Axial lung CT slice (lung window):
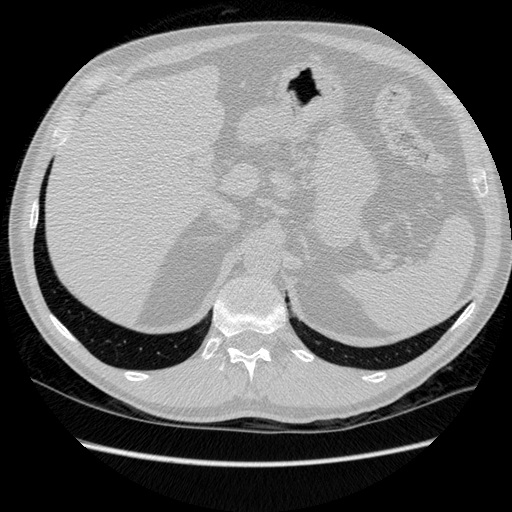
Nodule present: no